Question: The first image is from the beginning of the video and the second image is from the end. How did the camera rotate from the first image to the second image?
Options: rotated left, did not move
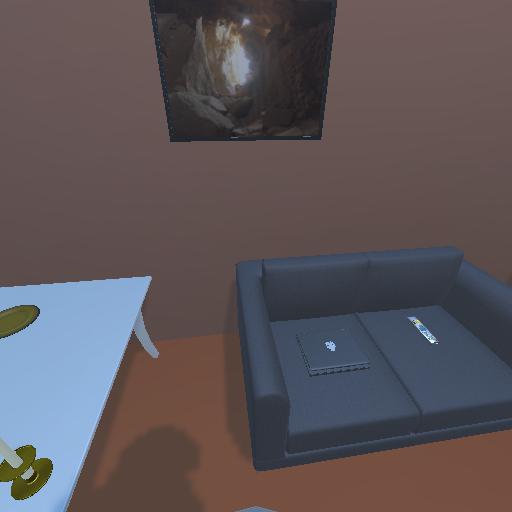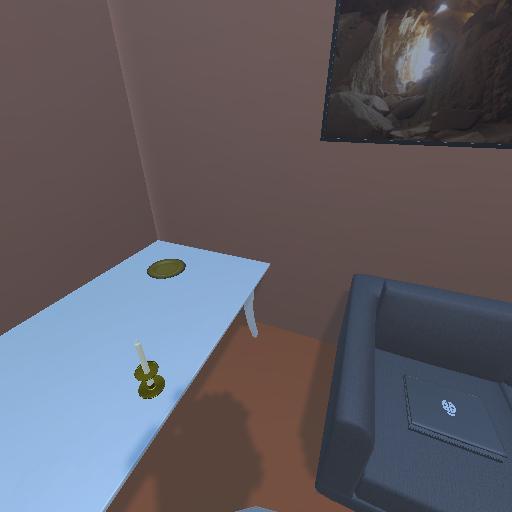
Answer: rotated left